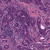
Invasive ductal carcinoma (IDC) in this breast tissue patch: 1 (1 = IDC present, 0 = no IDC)